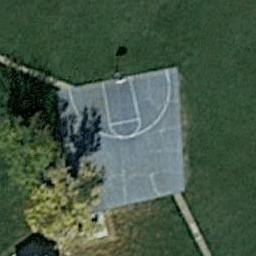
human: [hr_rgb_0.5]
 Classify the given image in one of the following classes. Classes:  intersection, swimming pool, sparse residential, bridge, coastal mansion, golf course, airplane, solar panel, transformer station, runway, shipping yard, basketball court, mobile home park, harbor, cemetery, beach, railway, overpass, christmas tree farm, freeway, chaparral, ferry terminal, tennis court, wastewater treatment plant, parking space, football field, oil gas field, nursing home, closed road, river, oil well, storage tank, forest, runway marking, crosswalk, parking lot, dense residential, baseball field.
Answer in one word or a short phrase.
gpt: basketball court